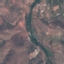
Land use / land cover: HerbaceousVegetation